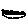
Label: zigzag